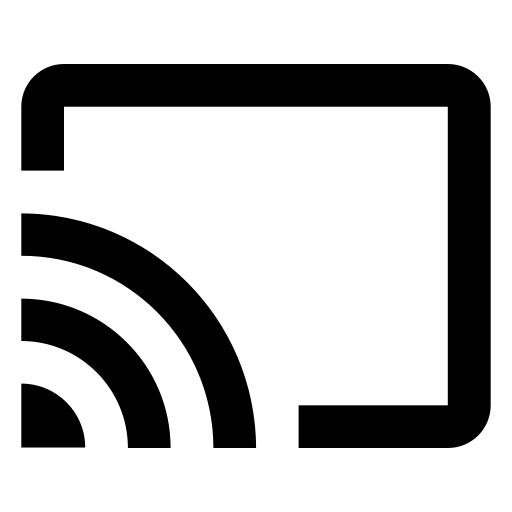
Tags: icon, FontAwesome, fa-icon, brand, chromecast